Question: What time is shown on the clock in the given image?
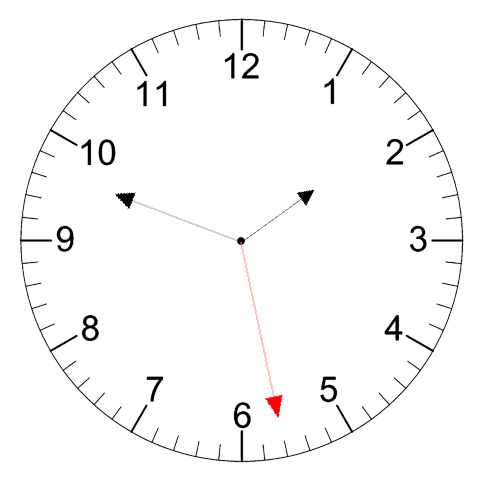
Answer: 01:48:28